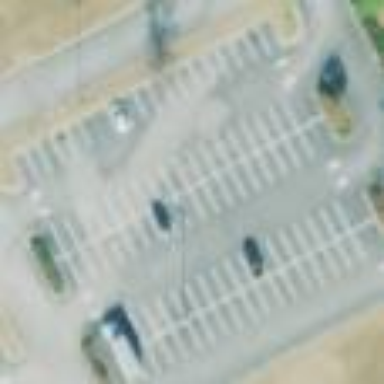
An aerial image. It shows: Parking area.